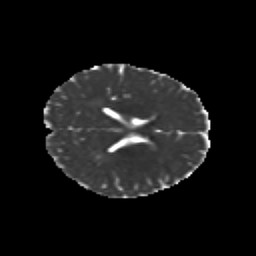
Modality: MD
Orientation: axial
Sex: male
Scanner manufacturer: siemens
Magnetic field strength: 3 T
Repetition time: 5 s
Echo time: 0.071 s